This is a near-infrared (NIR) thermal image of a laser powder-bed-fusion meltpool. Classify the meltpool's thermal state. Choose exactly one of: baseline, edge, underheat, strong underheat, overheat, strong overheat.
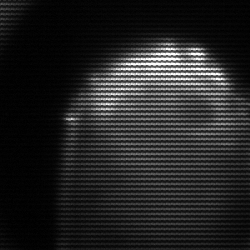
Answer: strong underheat